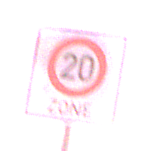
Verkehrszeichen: BeginnZone20
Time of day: SunriseSunset
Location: Outdoor (Urban)
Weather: PartlyCloudy
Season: NotSpecified
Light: Natural